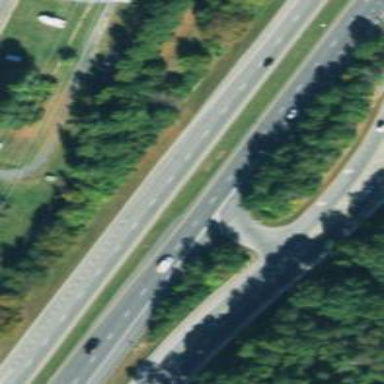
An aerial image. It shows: Trunk link highway.